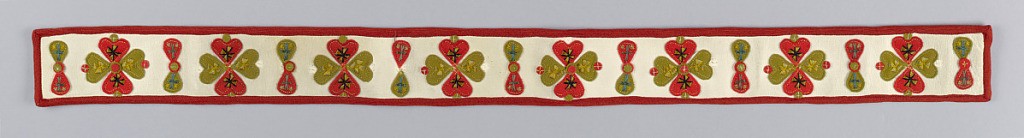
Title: Belt
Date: late 19th century
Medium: leather, wool felt, silk(?) Technique: applique, felt, braided
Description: White leather belt, ornamented with felt cut in hearts, ovals and circles and blue, gray, yellow and black silk; bound with red silk braid and lined with red silk.